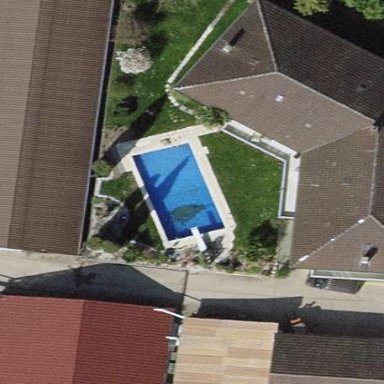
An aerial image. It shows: Swimming pool located in leisure land.